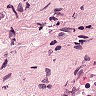
Metastatic tissue present: no